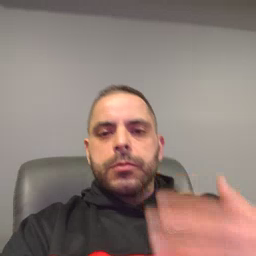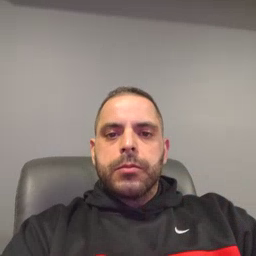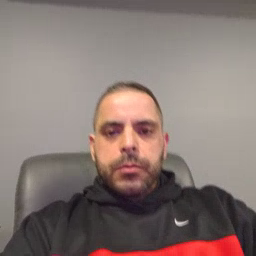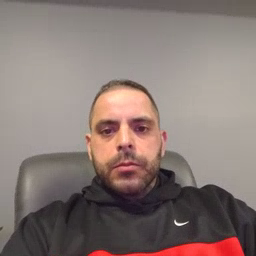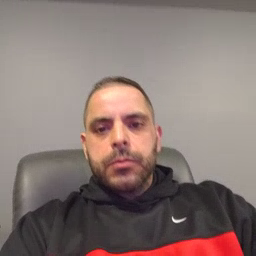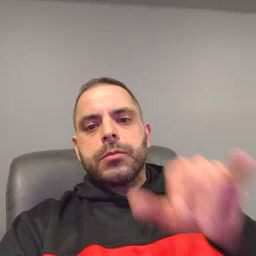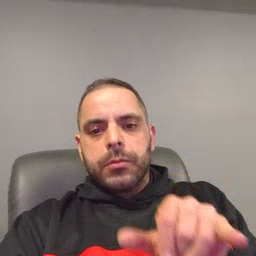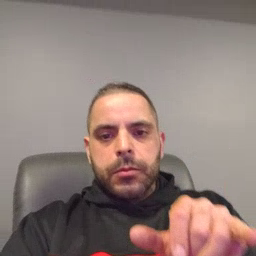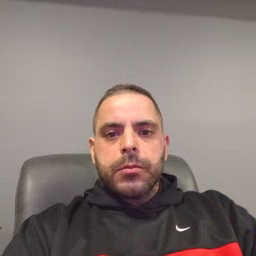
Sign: stay